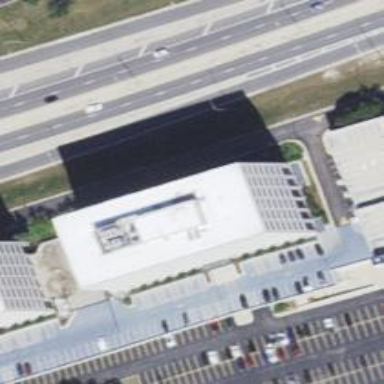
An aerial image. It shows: Office building.